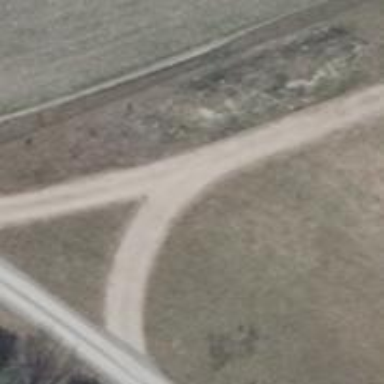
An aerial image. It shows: Compacted driveway that serves as service road.